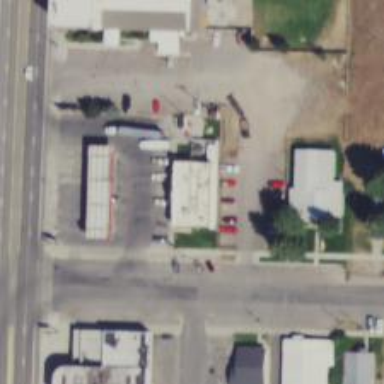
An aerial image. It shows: Convenience shop.